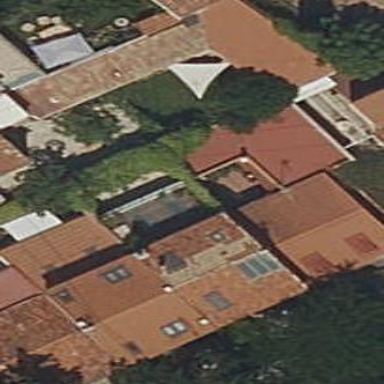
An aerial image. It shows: Terrace building.